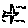
Label: bird